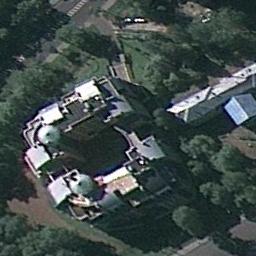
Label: church